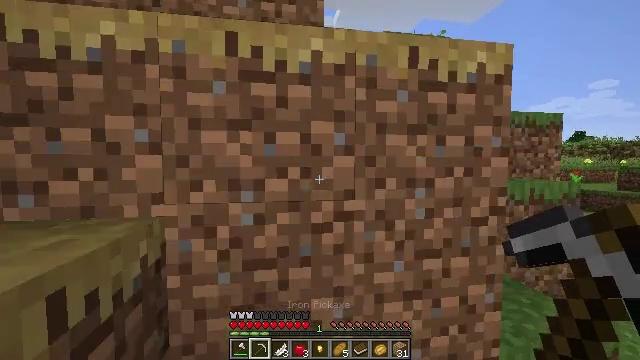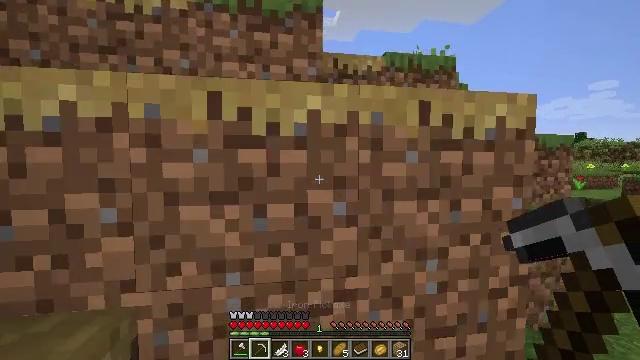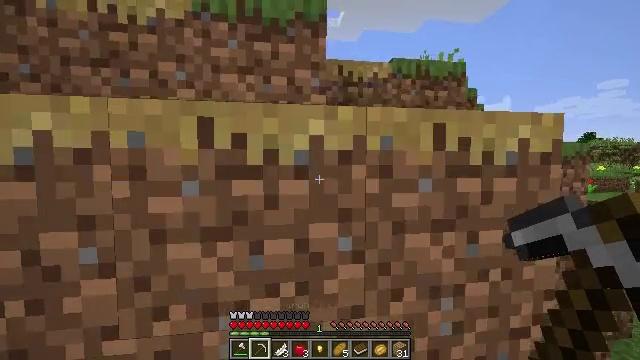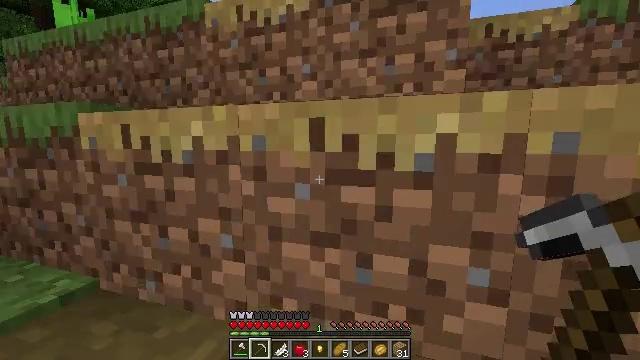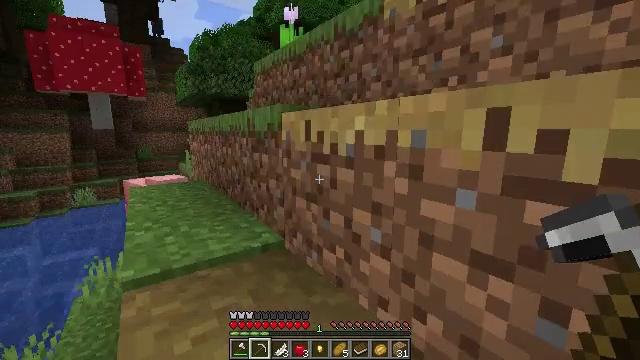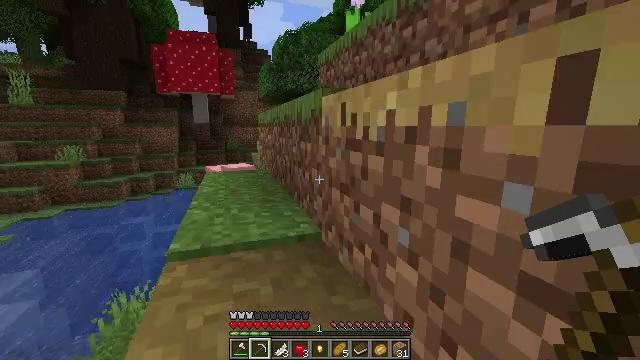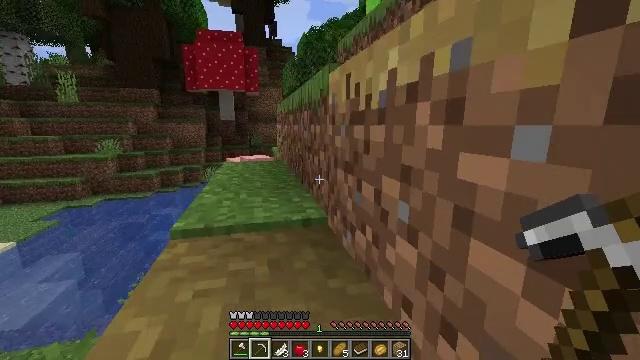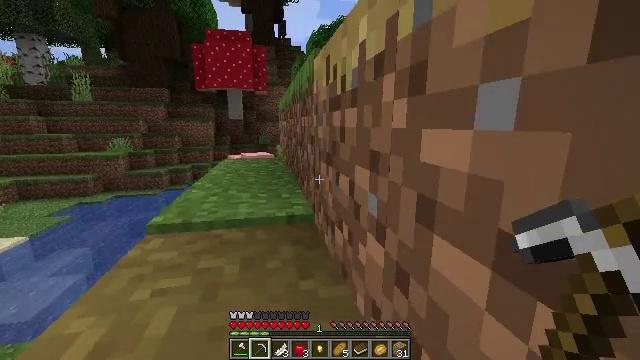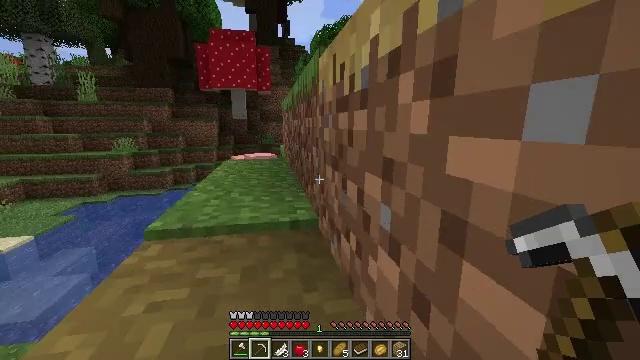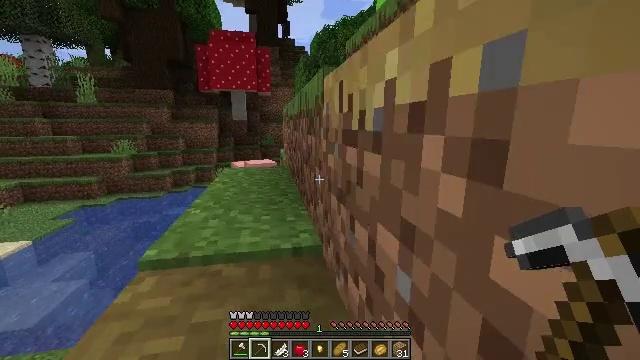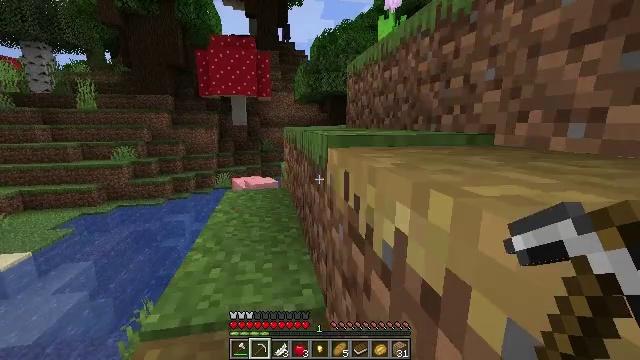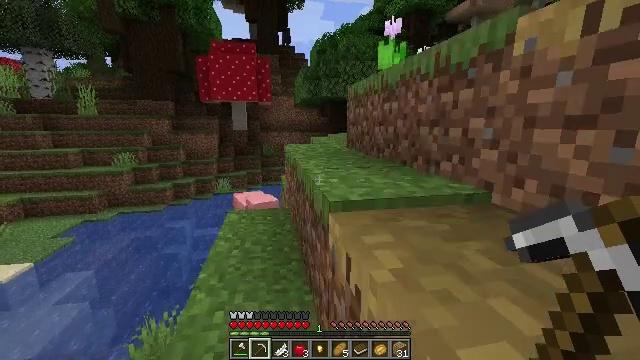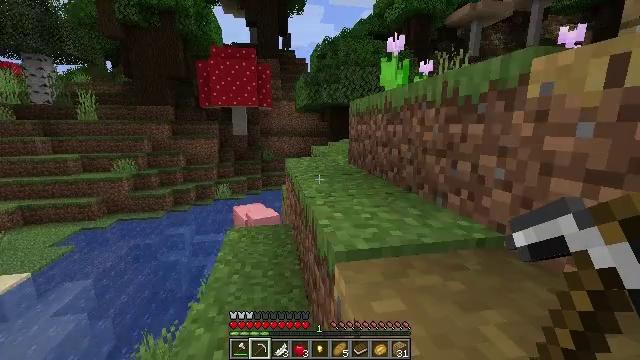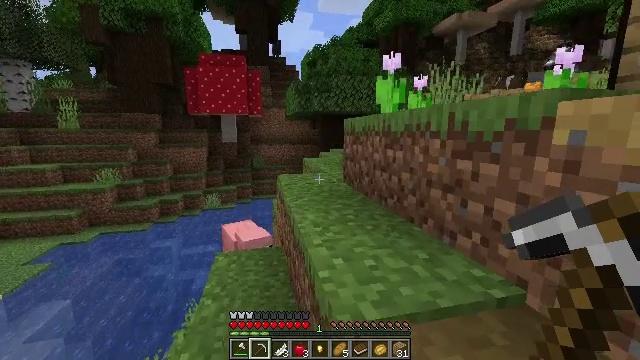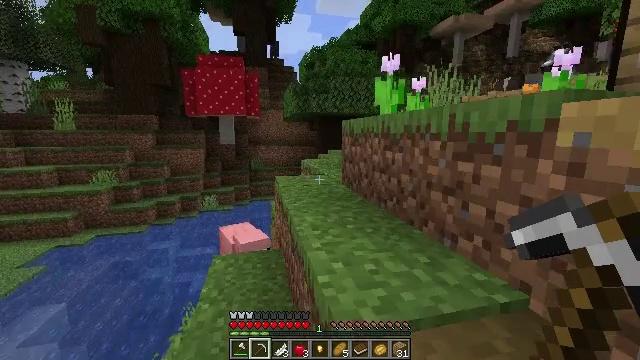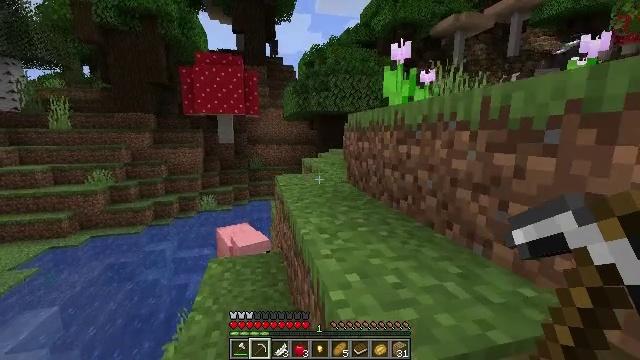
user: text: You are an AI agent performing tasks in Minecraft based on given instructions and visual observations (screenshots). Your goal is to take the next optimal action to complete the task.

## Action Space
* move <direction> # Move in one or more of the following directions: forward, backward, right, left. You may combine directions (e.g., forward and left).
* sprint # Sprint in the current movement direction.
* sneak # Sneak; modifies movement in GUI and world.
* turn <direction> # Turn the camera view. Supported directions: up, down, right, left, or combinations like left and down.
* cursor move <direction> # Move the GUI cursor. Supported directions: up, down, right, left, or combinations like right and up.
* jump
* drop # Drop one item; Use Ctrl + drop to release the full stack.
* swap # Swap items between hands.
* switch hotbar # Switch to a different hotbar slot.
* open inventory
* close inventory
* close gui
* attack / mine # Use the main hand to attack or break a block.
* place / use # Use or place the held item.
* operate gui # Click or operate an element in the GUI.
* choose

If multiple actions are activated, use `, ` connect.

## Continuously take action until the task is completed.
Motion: motion action
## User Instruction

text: Harvest tall grass for seeds.
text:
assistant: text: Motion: move forward, jump
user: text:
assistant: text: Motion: move forward, jump
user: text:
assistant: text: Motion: move forward, turn left and down, jump
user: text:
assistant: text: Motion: move forward, turn left and down, jump
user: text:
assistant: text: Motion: move forward, turn left and down, jump
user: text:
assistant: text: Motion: move forward, turn left, jump
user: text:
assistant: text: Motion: move forward, turn left, jump
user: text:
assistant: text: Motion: move forward, jump
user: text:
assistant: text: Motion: move forward, jump
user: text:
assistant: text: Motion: move forward, jump
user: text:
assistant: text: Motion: move forward, jump
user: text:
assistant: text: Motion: move forward, jump
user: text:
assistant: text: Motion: move forward, turn right and up, jump
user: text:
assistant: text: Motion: move forward, jump
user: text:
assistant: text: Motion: move forward, jump
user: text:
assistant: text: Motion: move forward, jump
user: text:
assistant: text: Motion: move forward, jump
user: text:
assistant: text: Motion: move forward, turn right, jump
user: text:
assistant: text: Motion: move forward, turn right and up, jump
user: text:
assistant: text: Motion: move forward, turn right and up, jump
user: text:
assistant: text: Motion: move forward, turn right and up, jump
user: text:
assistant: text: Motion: move forward, turn right and up, jump
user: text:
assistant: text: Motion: move forward, turn right, jump
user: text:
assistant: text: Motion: move forward, turn right, jump
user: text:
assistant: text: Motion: move forward, jump
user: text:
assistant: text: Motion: move forward, jump
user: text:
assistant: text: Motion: move forward, jump
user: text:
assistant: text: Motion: move forward, jump
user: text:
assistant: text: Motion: move forward, jump
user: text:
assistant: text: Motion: move forward, jump